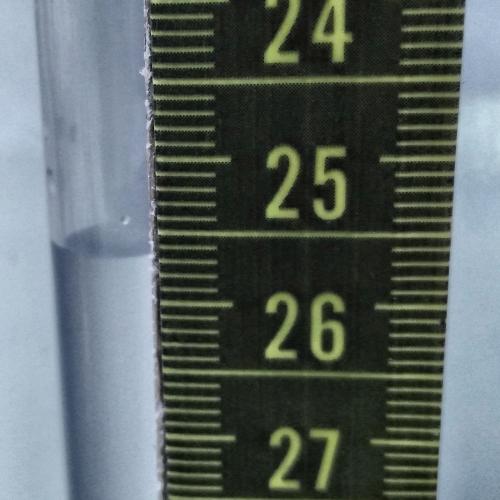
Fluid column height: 25.7 cm